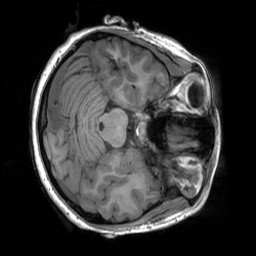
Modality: T1w
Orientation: axial
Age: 28
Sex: female
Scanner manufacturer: siemens
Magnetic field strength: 3 T
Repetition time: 1.9 s
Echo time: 0.00252 s